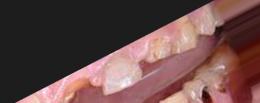
Condition: Caries